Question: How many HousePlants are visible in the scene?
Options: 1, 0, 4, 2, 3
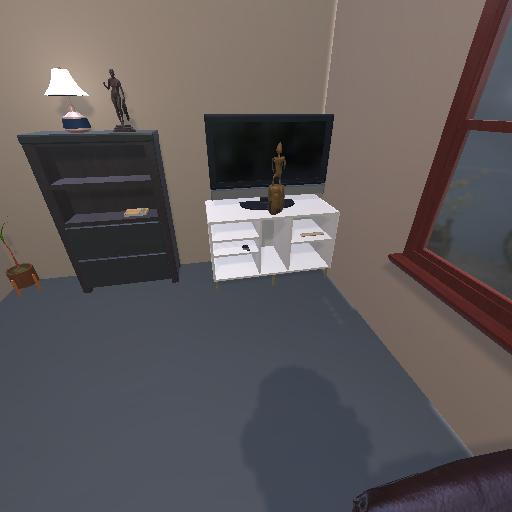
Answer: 1